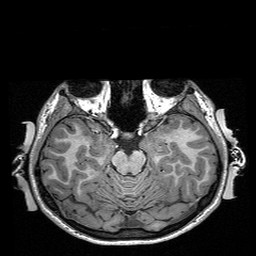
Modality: T1w
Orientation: coronal